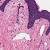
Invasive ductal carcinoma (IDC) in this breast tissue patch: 0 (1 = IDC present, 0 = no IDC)